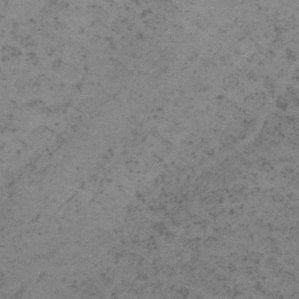
Label: frost